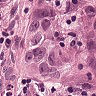
Metastatic tissue present: yes